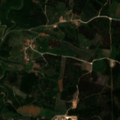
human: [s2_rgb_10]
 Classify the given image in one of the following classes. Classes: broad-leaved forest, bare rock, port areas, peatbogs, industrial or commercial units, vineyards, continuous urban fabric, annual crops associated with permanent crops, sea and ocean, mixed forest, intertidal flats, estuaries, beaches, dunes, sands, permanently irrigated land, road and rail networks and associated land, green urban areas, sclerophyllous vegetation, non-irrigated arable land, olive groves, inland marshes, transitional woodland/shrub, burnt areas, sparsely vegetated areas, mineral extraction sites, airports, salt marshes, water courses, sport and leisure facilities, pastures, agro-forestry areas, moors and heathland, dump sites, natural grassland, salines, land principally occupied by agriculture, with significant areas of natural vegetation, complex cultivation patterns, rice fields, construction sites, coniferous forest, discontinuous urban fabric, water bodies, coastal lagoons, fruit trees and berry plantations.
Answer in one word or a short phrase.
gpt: annual crops associated with permanent crops, land principally occupied by agriculture, with significant areas of natural vegetation, mixed forest, sclerophyllous vegetation, transitional woodland/shrub